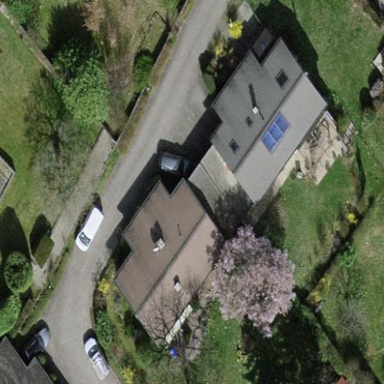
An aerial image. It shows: View of roof of building.